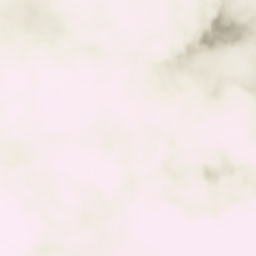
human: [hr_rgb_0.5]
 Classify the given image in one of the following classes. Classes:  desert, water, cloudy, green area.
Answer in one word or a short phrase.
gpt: cloudy